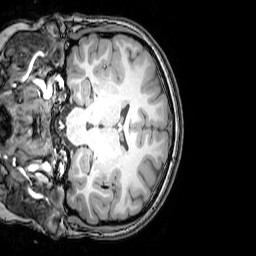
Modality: T1w
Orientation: coronal
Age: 22
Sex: female
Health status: healthy
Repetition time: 0.081 s
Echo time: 0.037 s